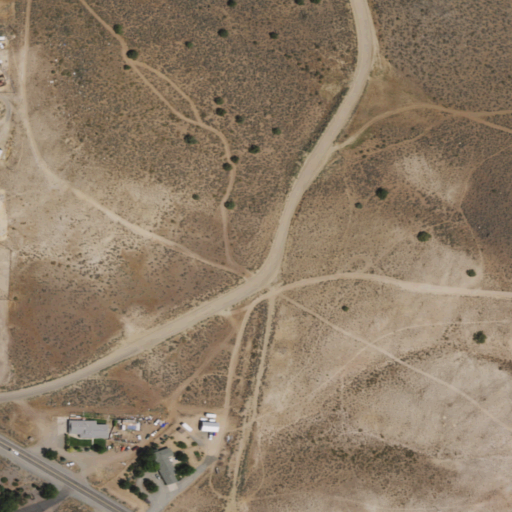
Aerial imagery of gap in Nevada named Railroad Pass containing shrub, medium intensity development, open development, and low intensity development